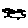
Label: bird